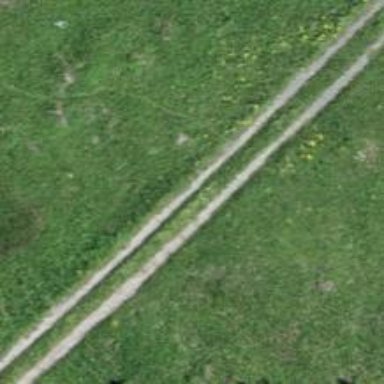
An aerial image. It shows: Dirt track road with grade 4 tracktype.